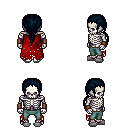
a pixel art fantasy rpg character, male body template, skeleton, red tattered cape, teal pants, raven ponytail hairstyle, leather bracers, white slippers, four views (front, back, left, right), 2x2 character sprite sheet, small pixel art, hard edges, no anti-aliasing